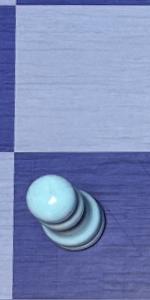
Label: Pawn_White